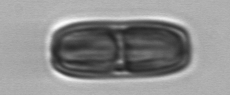
Label: Ephemera